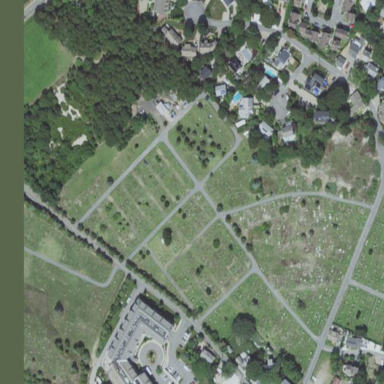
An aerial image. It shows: Cemetery that holds historical significance.